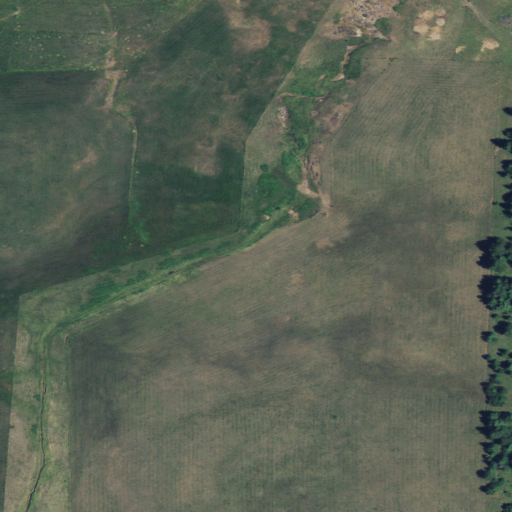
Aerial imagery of valley in Idaho named Kamiah Gulch containing pasture, shrub, grassland, and evergreen forest